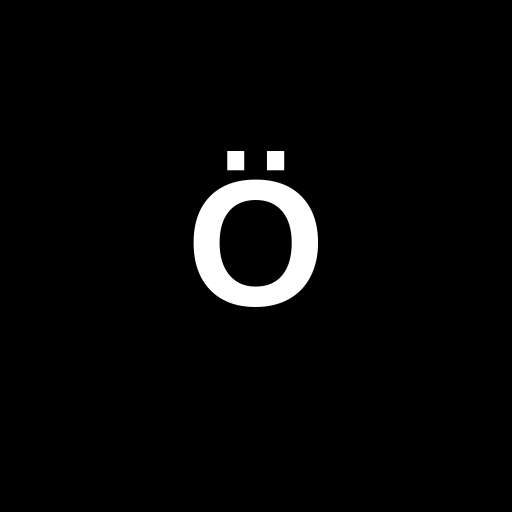
Character: Ö
Unicode: U+00D6 (LATIN CAPITAL LETTER O WITH DIAERESIS)